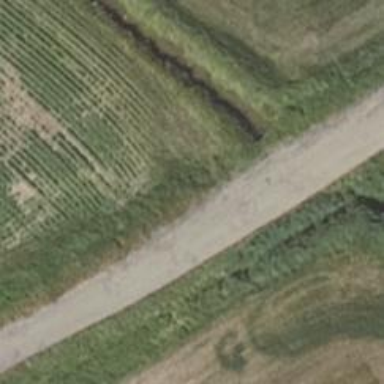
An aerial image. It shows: Track road with grade3 tracktype. The road has bridge.